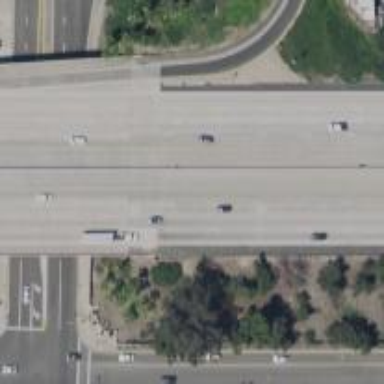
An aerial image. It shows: Motorway bridge.